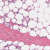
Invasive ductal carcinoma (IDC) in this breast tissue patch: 0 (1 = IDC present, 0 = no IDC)